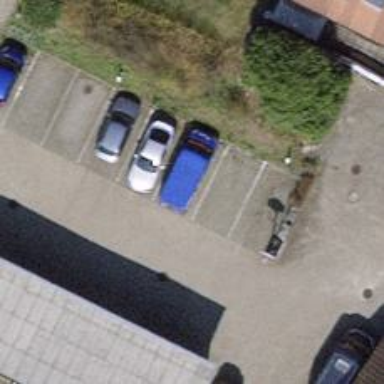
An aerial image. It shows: Parking area with surface.